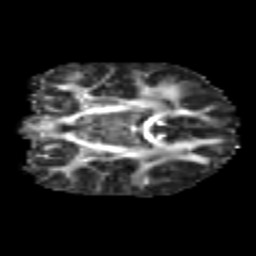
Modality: FA
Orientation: coronal
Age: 7
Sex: male
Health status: healthy